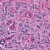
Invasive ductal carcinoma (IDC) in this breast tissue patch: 1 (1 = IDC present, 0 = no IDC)